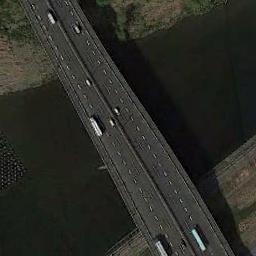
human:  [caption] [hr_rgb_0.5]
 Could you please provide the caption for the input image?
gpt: There is a bridge with some cars over the river .

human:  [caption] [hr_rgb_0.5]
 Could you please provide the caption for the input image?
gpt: A bridge connects the land on both sides of the dark green river  There are many cars on the bridge .

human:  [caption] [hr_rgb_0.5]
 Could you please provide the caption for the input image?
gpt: There is a white sign on the bridge .

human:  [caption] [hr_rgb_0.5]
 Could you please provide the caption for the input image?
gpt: A bridge is built on a dark green river and the river crosses the vacant lot .

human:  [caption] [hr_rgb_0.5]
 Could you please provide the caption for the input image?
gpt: There are many cars on the bridge .